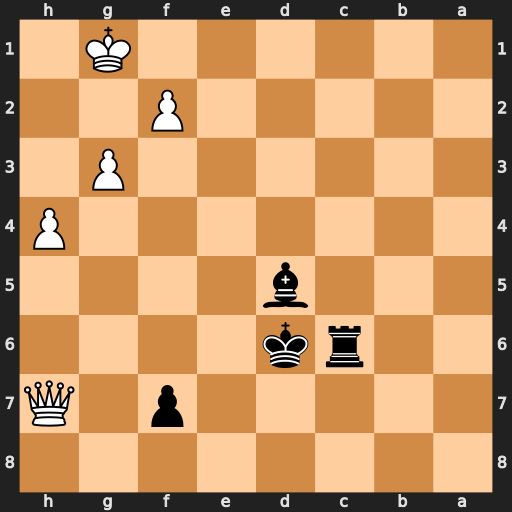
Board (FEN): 8/5p1Q/2rk4/3b4/7P/6P1/5P2/6K1
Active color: b
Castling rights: -
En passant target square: -
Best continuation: Rc1+ Kh2 Rh1#